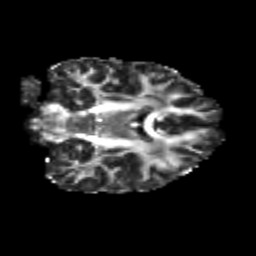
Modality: FA
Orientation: coronal
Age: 21
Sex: female
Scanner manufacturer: siemens
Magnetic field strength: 3 T
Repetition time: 3.5 s
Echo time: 0.113 s